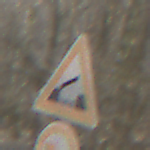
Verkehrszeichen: BeweglicheBruecke
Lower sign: UeberholverbotKraftfahrzeuge
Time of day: MorningAfternoon
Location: Outdoor (Nature)
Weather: Clear
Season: Winter
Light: Natural